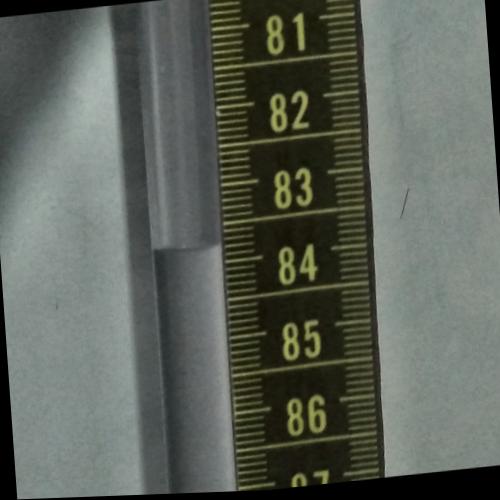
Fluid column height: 83.8 cm